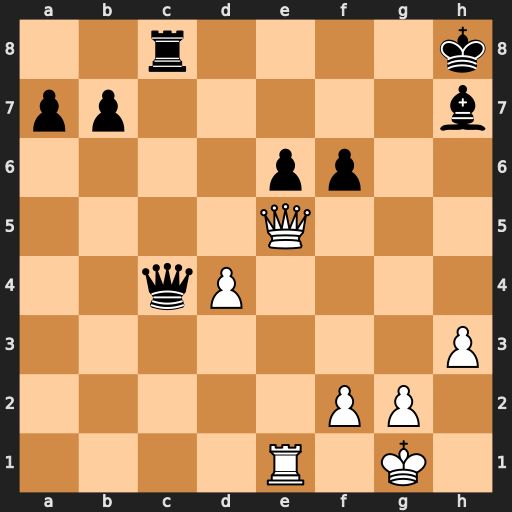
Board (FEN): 2r4k/pp5b/4pp2/4Q3/2qP4/7P/5PP1/4R1K1
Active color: w
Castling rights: -
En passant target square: -
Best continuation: Qxf6+ Kg8 Re3 Qc1+ Kh2 Qxe3 fxe3